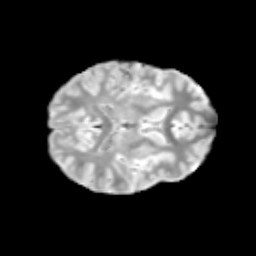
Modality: T2w
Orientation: axial
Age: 11
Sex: male
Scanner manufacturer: siemens
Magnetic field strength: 3 T
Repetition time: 3.8 s
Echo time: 0.07 s